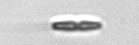
Label: pennate